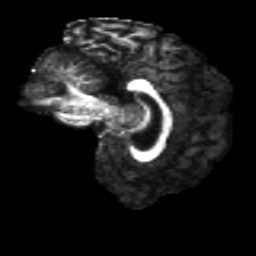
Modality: FA
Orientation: sagittal
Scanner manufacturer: siemens
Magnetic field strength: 3 T
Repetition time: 4.16 s
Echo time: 0.0806 s